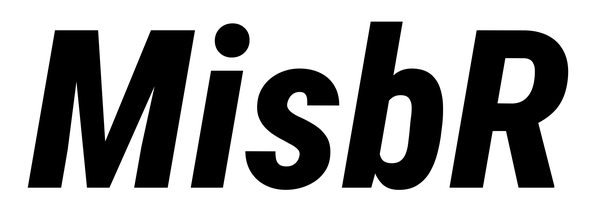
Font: Roboto-Italic_Condensed_ExtraBold_Italic